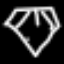
Label: diamond